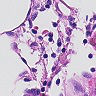
Metastatic tissue present: no